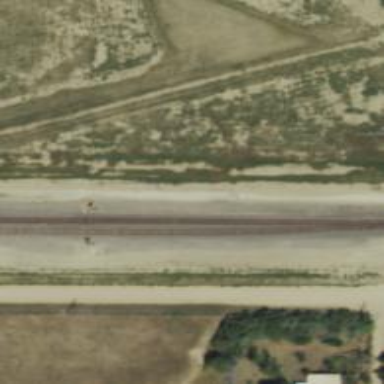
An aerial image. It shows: Railway siding with rails.